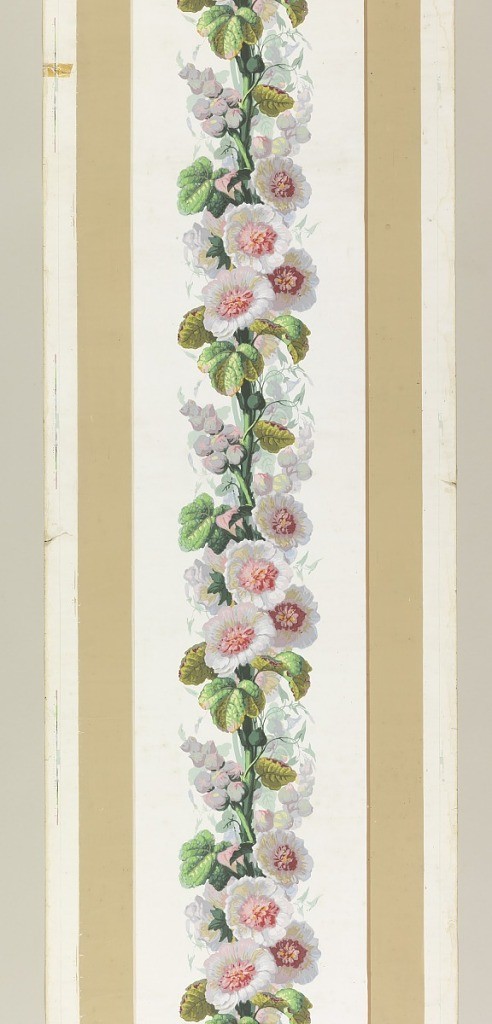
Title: Border
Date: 1835–1900
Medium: Block-printed and flocked on machine-made paper
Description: Cable molding or ropework. Printed in green flock, overprinted in shades of green. On white ground.